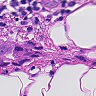
Metastatic tissue present: yes